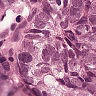
Metastatic tissue present: yes